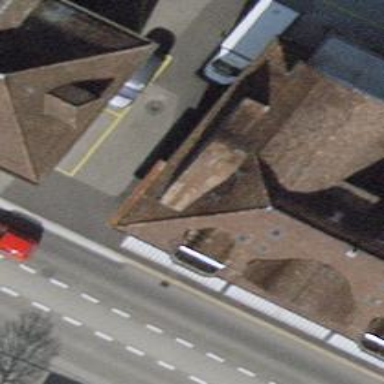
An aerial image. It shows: Convenience shop.